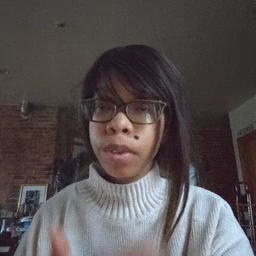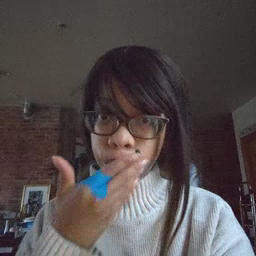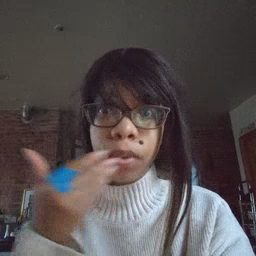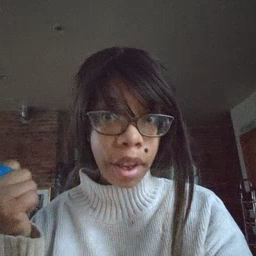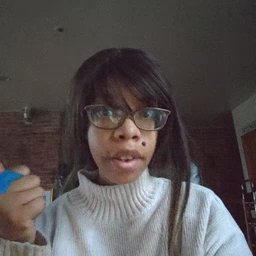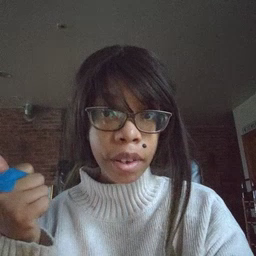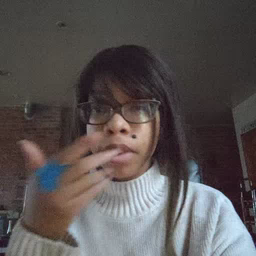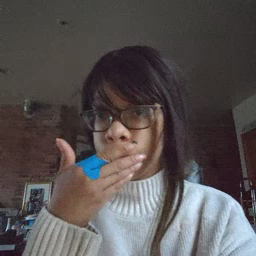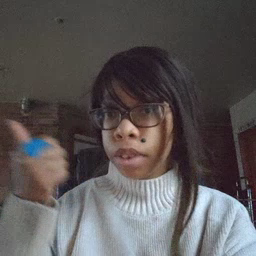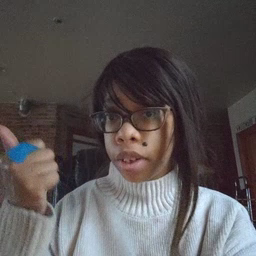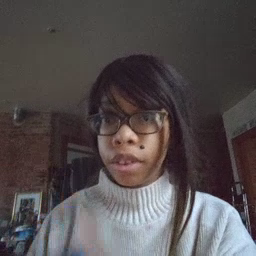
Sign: better